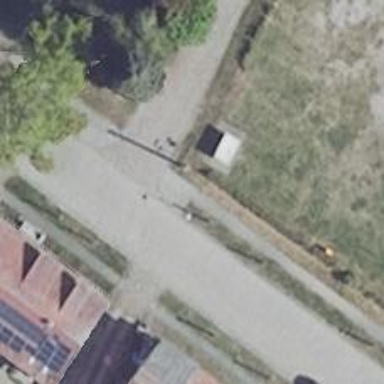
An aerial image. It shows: Residential road without sidewalk.